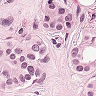
Metastatic tissue present: yes